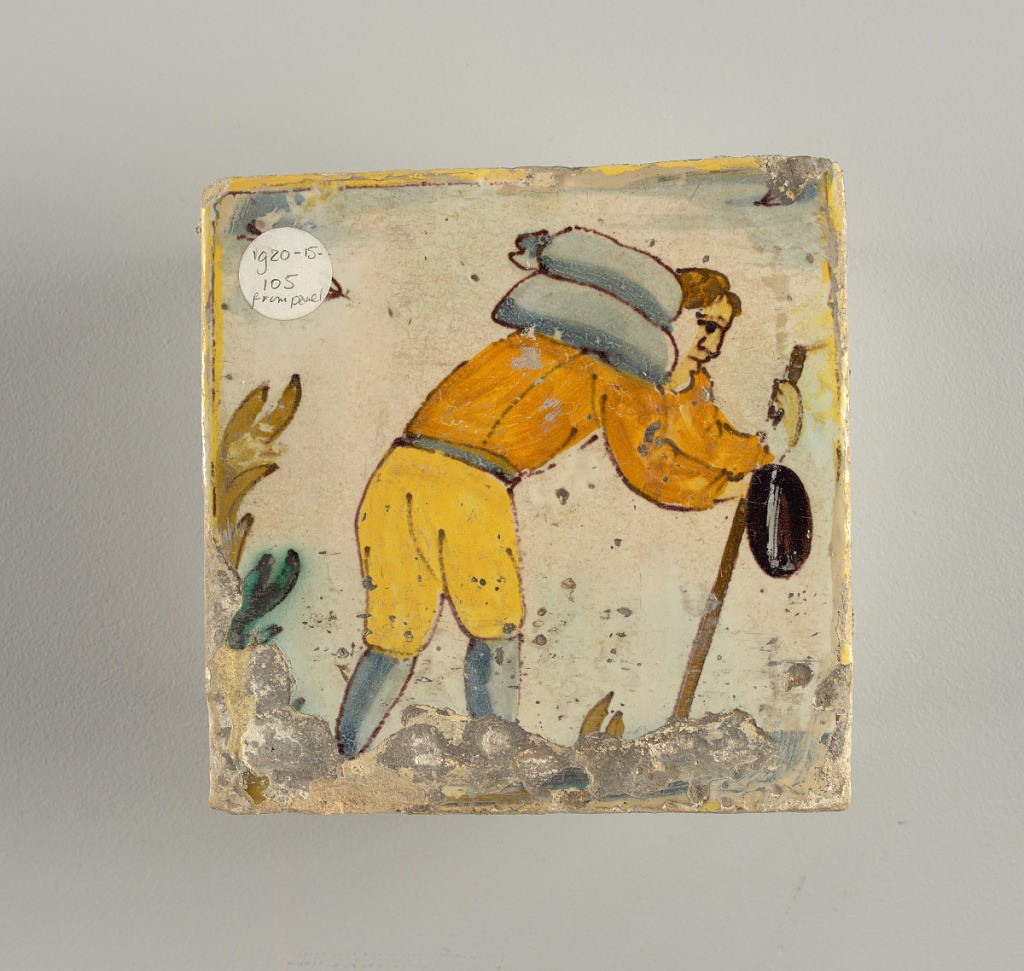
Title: Decorated tile
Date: late 18th–early 19th century
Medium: Earthenware, glazed, high fire decorated
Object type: Tile
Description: Man carrying two bags on shoulder and leaning on stick; walking toward right.  Leaves left.